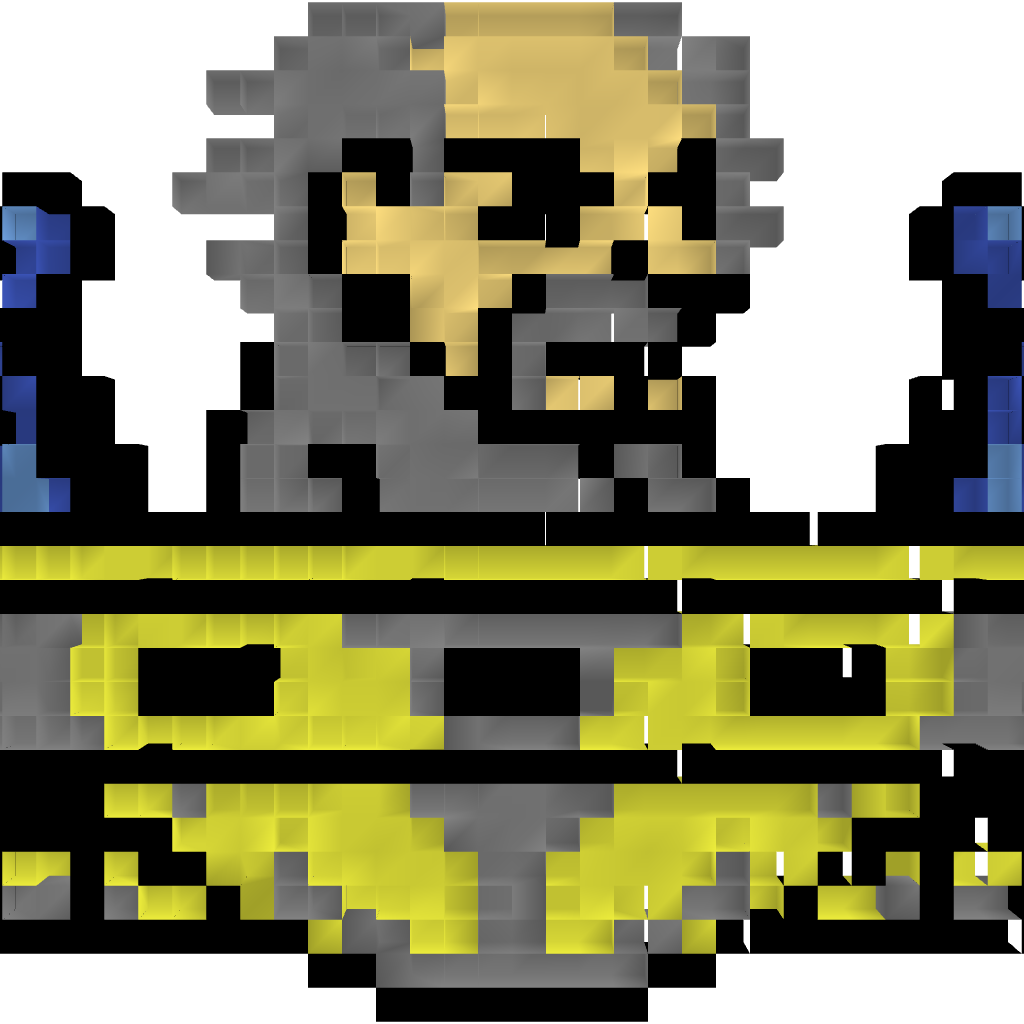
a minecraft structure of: Dr Wily high quality